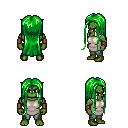
a pixel art fantasy rpg character, male body template, orc, green skin, white tunic, teal pants, green extra-long hairstyle, leather bracers, four views (front, back, left, right), 2x2 character sprite sheet, small pixel art, hard edges, no anti-aliasing